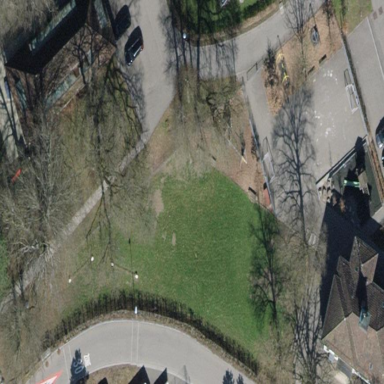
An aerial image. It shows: Playground area for leisure activities on the land.